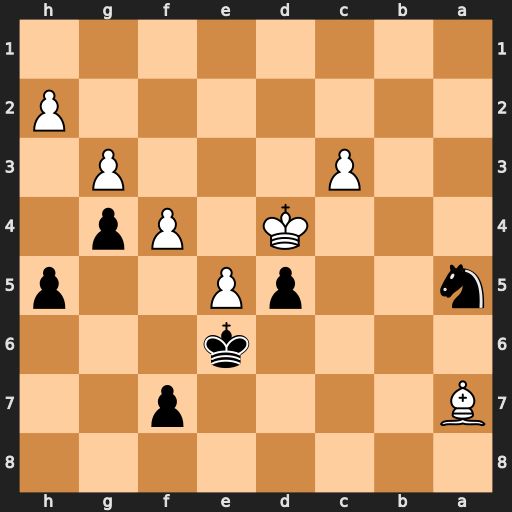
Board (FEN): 8/B4p2/4k3/n2pP2p/3K1Pp1/2P3P1/7P/8
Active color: b
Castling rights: -
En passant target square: -
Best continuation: Nc6+ Ke3 Nxa7